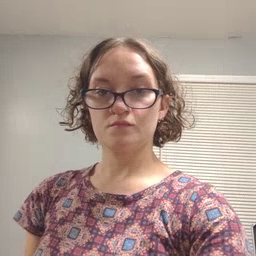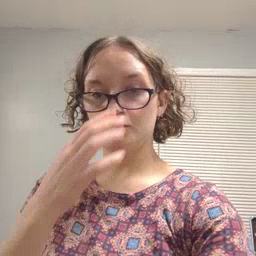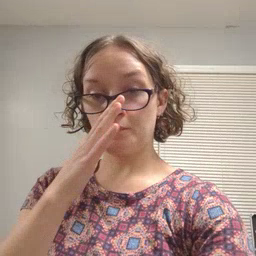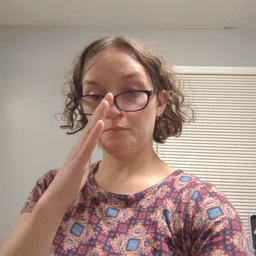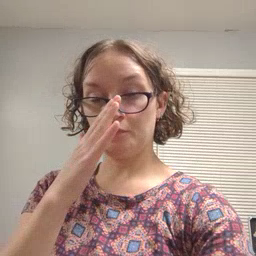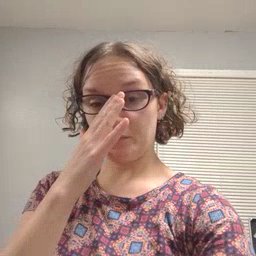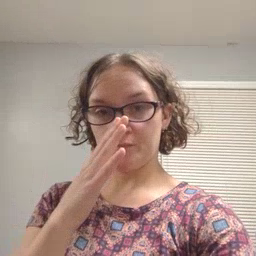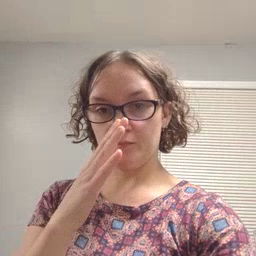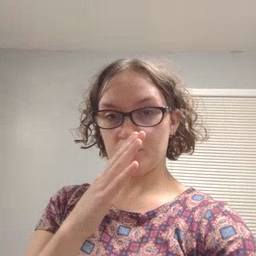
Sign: book